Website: bh-photo
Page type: billing-address
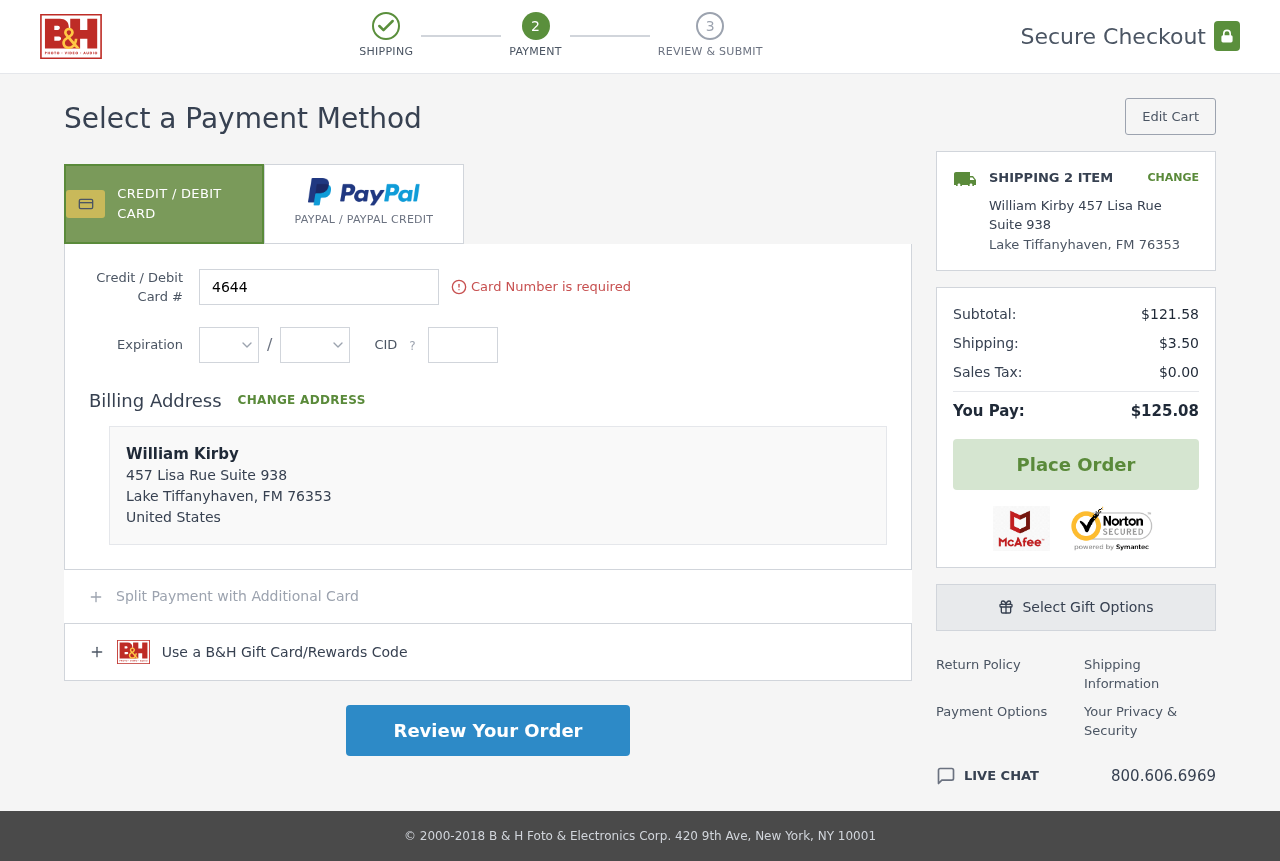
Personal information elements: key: PII_CARD_CVV
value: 185
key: PII_CARD_EXPIRY_MONTH
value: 08
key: PII_CARD_EXPIRY_YEAR
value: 26
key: PII_CARD_NUMBER
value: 4644 2966 7515 7083
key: PII_CITY
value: Lake Tiffanyhaven
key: PII_COUNTRY
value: United States
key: PII_FULLNAME
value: William Kirby
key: PII_FULLNAME2
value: William Kirby
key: PII_POSTCODE
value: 76353
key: PII_STATE_ABBR
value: FM
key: PII_STREET
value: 457 Lisa Rue Suite 938
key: PII_STATE
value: FM
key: PII_POSTCODE_FULL
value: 76353
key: PII_POSTCODE_NUMERIC
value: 76353
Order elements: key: ORDER_NUM_ITEMS
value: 2
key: ORDER_SUBTOTAL
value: $121.58
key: ORDER_SHIPPING_COST
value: $3.50
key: ORDER_TAX
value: $0.00
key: ORDER_TOTAL
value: $125.08